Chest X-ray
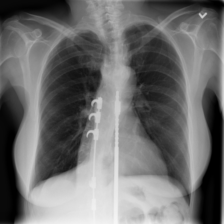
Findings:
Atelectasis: negative
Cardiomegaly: negative
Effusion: negative
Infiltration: positive
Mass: negative
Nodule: negative
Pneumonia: negative
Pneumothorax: negative
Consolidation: negative
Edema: negative
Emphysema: negative
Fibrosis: negative
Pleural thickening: negative
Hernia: negative